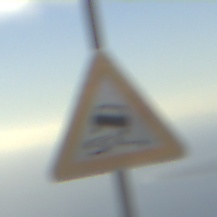
Verkehrszeichen: SchleuderOderRutschgefahr
Umgebung: Outdoor, Nature
Tageszeit: SunriseSunset
Wetter: PartlyCloudy
Licht: Natural
Jahreszeit: NotSpecified
Kontrast: HighContrast